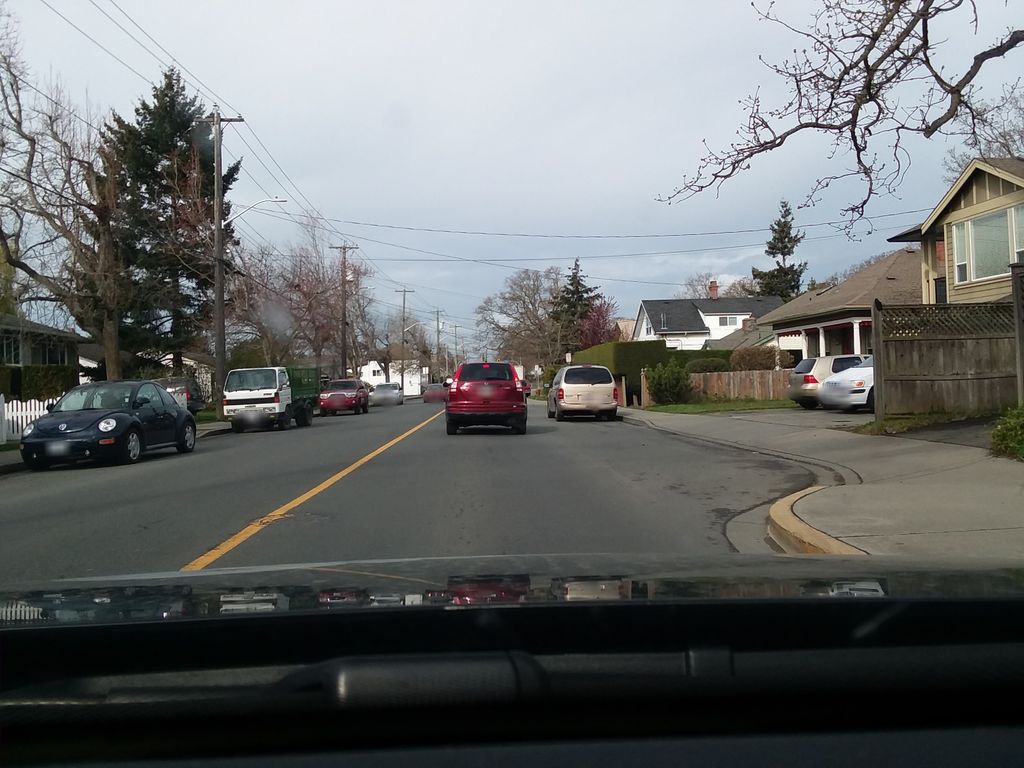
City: victoria